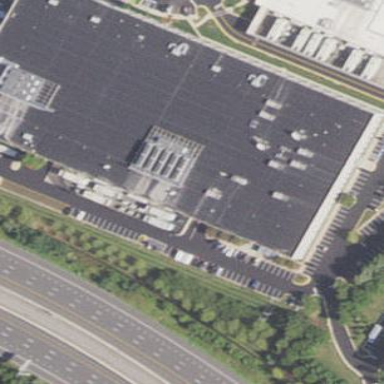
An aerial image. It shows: Data center building.